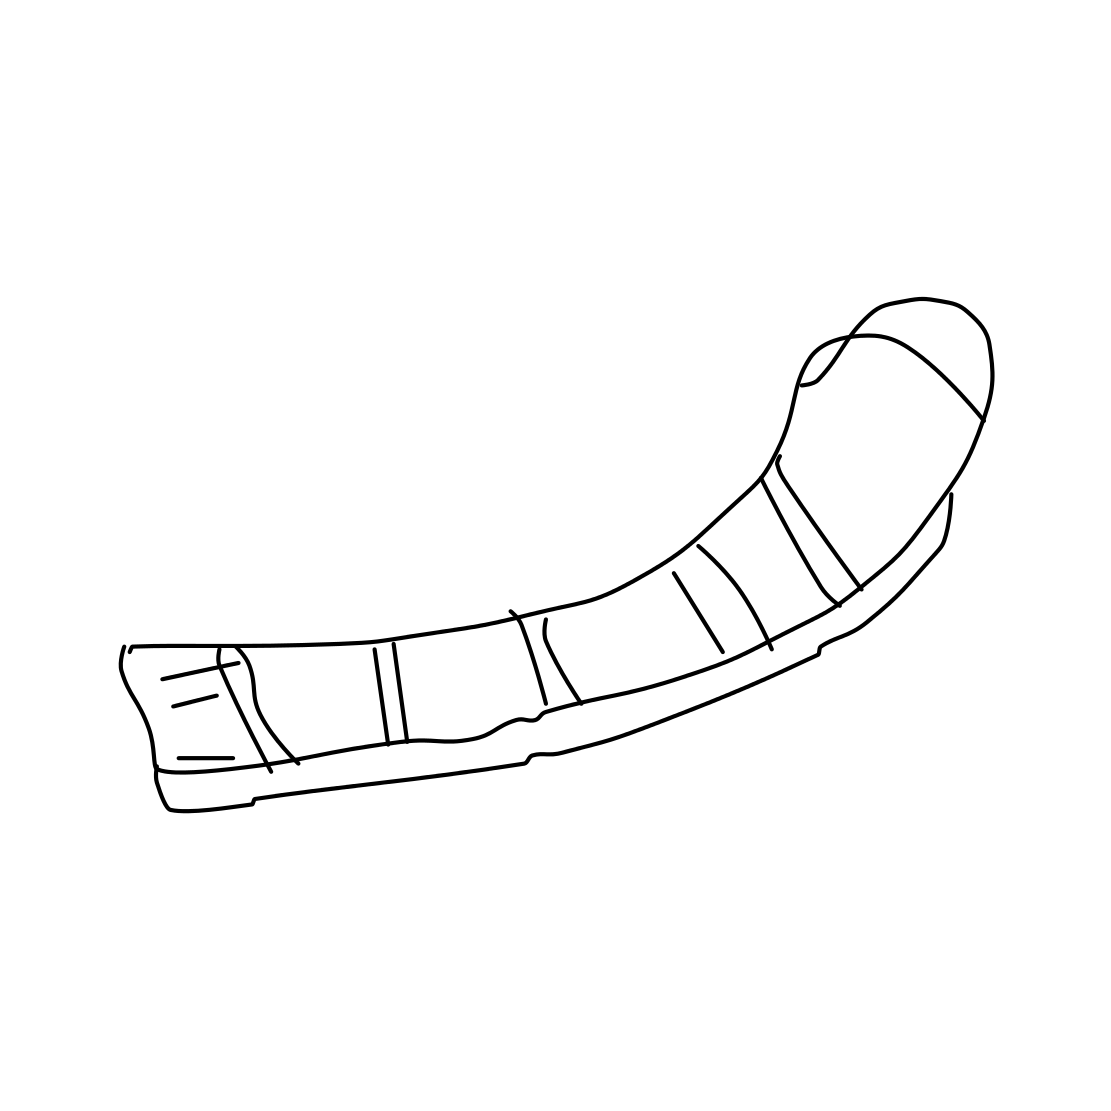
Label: snowboard